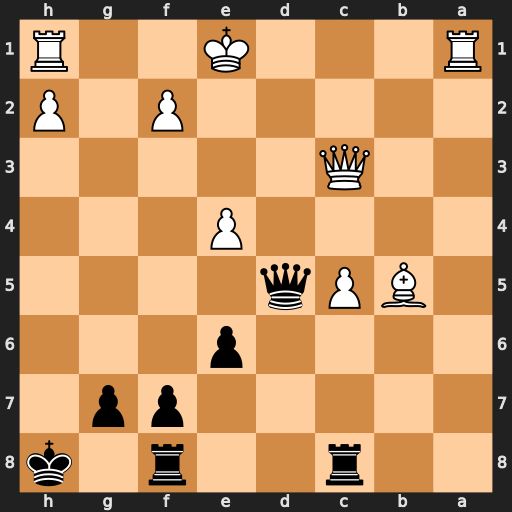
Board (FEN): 2r2r1k/5pp1/4p3/1BPq4/4P3/2Q5/5P1P/R3K2R
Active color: b
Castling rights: KQ
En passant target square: -
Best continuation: Qxe4+ Be2 Qxh1+